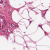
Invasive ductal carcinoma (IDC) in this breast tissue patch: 0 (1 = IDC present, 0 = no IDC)